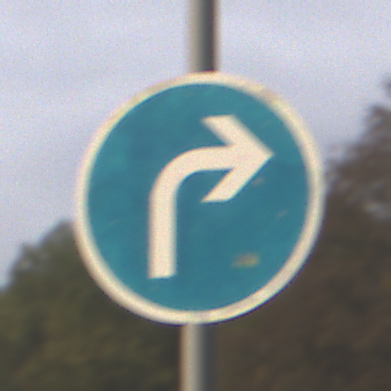
Verkehrszeichen: VorgeschriebeneFahrtrichtungRechts
Umgebung: Outdoor, Nature
Tageszeit: MorningAfternoon
Wetter: Overcast
Licht: Natural
Jahreszeit: Autumn
Kontrast: LowContrast